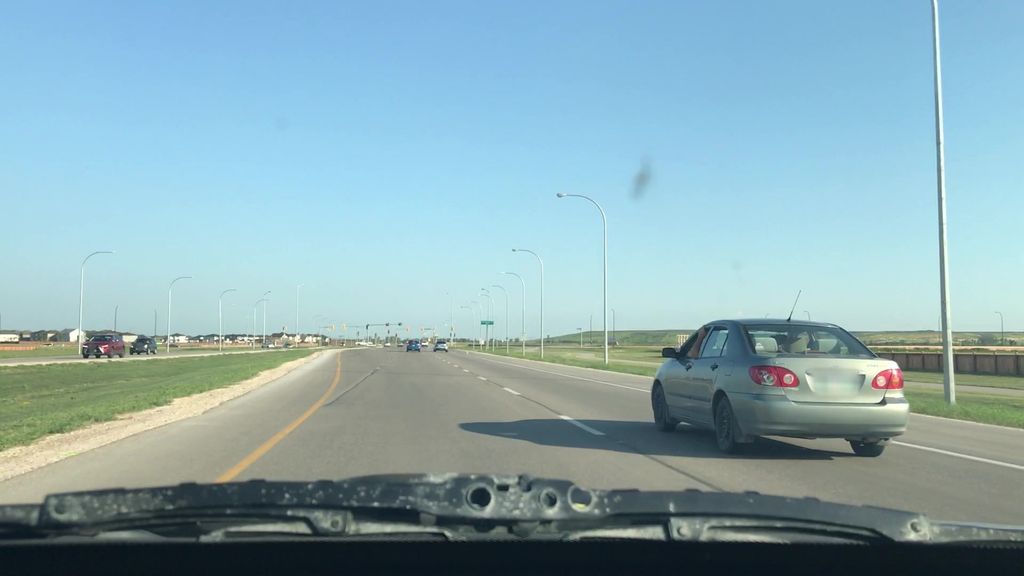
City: winnipeg